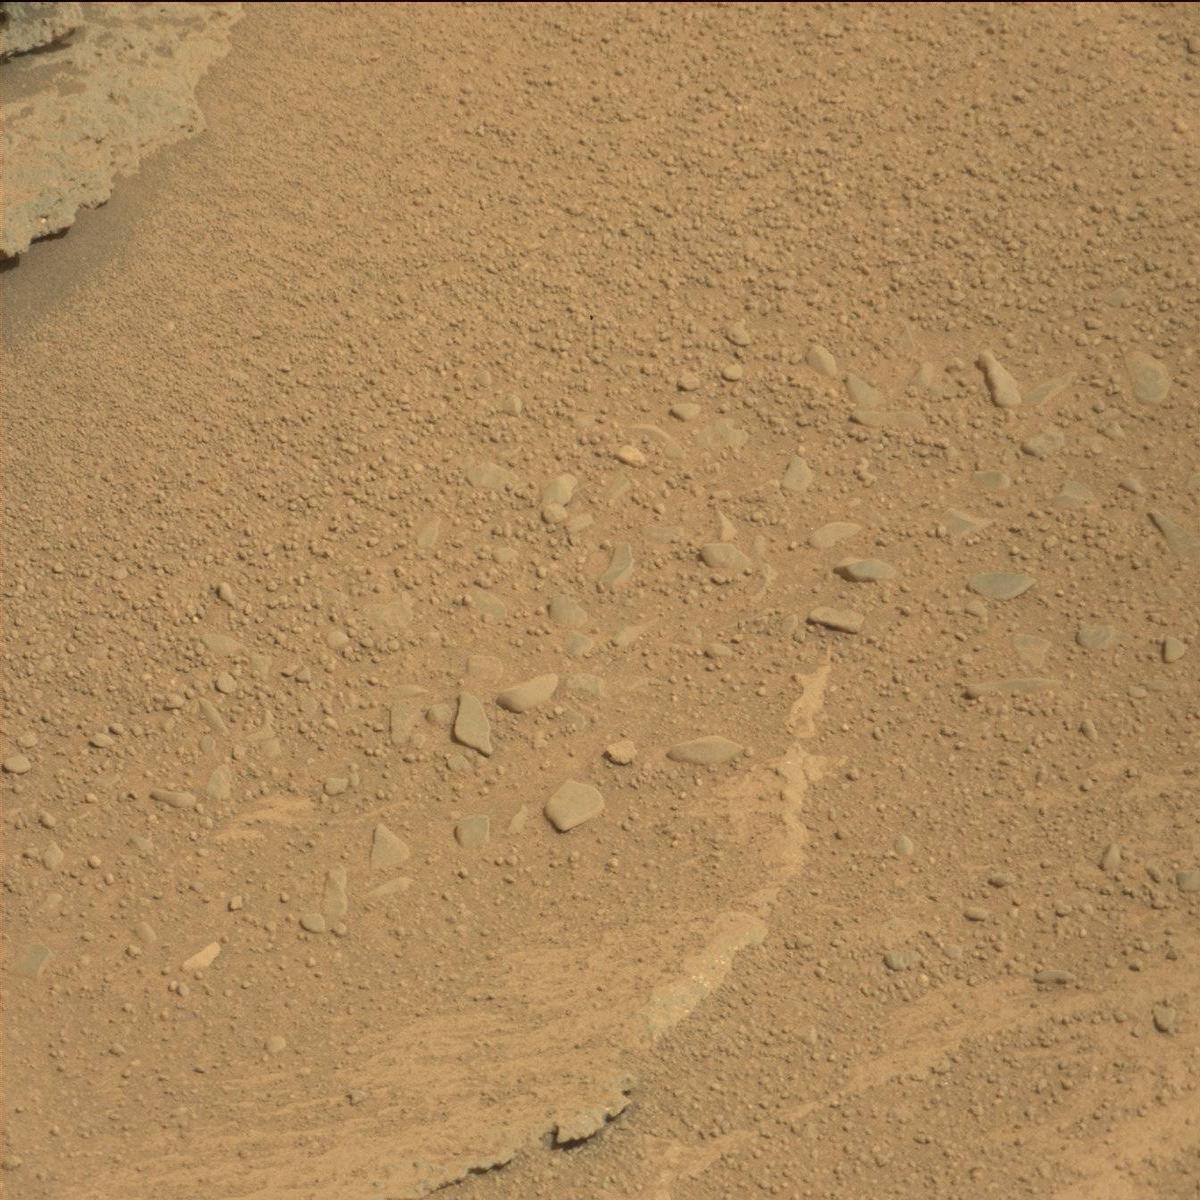
Terrain classes present: Bedrock, Sand / Soil